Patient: sex M, age 63
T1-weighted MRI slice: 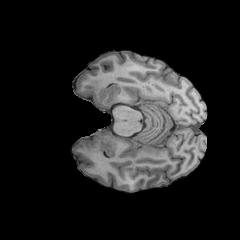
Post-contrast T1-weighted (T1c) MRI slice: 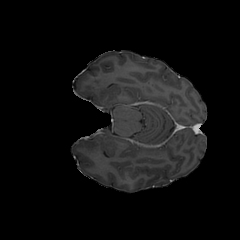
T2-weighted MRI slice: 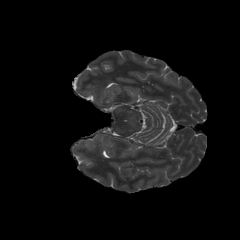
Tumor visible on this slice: no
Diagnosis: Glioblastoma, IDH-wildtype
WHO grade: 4